Question: I am using the below table:
'''
1 0051ML66220600132482 06:00:00 06:00:00 1538 100 0 1
2 0051ML66220600132482 06:00:00 06:00:00 1540 200 0 0
3 0051ML66220600132482 06:00:00 06:00:00 1541 300 0 0
4 0051ML66220600132482 06:01:00 06:01:00 1542 400 0 0
5 0051ML66220600132482 06:01:00 06:01:00 1543 500 0 0
6 0051ML66220600132482 06:02:00 06:02:00 1544 600 0 0
7 0051ML66220600132482 06:03:00 06:03:00 1546 700 0 0
'''
Table structure us like below:
'''
> ------------------------------------------------------------------
> -- TABLE stop_times
> ------------------------------------------------------------------
>
> CREATE TABLE stop_times ( id int(12),
> trip_id varchar(100),
> arrival_time varchar(8),
> arrival_time_seconds int(100),
> departure_time varchar(8),
> departure_time_seconds int(100),
> stop_id varchar(100),
> stop_sequence varchar(100),
> pickup_type varchar(2),
> drop_off_type varchar(2) );
'''
I am attempting to get DISTINCT 'trip_id' is it matches both the destination and arrival 'stop_id'
I have tried the below SQL with no luck:
'''
select DISTINCT trip_id from stop_times where stop_id=1538 AND stop_id =1540;
'''
Where is should produce: '0051ML66220600132482'
I have also tried a INNER JOIN SQL like below:
'''
SELECT
t.trip_id,
start_s.stop_name as departure_stop,
end_s.stop_name as arrival_stop
FROM
trips t
INNER JOIN stop_times start_st ON t.trip_id = start_st.trip_id
INNER JOIN stops start_s ON start_st.stop_id = start_s.stop_id
INNER JOIN stop_times end_st ON t.trip_id = end_st.trip_id
INNER JOIN stops end_s ON end_st.stop_id = end_s.stop_id
WHERE
start_s.stop_id = 1538
AND end_s.stop_id = 1540;
'''
But it is sooo slow, and takes about 8-15 seconds for this simple query.
Explain Added:

What is the fastest/Best way to make this query?
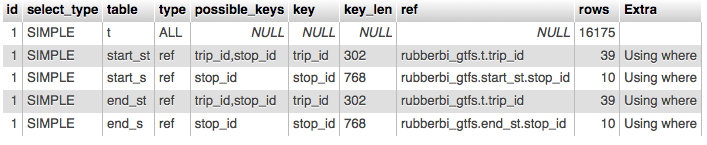
Answer: So in other words, you are looking for a query that will identify all the trips that pass through a pair of stops, the origin (starting point) and destination (ending point).
Try this query:
'''
SELECT destination.trip_id
FROM stop_times AS origin
INNER JOIN stop_times AS destination
ON destination.trip_id = origin.trip_id
AND destination.stop_id = 1540
WHERE origin.stop_id = 1538
AND origin.stop_sequence < destination.stop_sequence;
'''
Or, for a prettier view (and to match the second query in your question):
'''
SELECT destination.trip_id, origin_stop.name, destination_stop.name
FROM stop_times AS origin
INNER JOIN stop_times AS destination
ON destination.trip_id = origin.trip_id
AND destination.stop_id = 1540
INNER JOIN stops AS origin_stop
ON origin_stop.id = origin.stop_id
INNER JOIN stops AS destination_stop
ON destination_stop.id = destination.stop_id
WHERE origin.stop_id = 1538
AND origin.stop_sequence < destination.stop_sequence;
'''
For good performance, create an index first on 'stop_id' and 'trip_id':
'''
CREATE INDEX stop_times_stop_id_trip_id_index ON stop_times(stop_id, trip_id);
'''
(Note that EternalHour's query identifies all the trips that pass through stop, not only trips that pass through one first and then the other.)